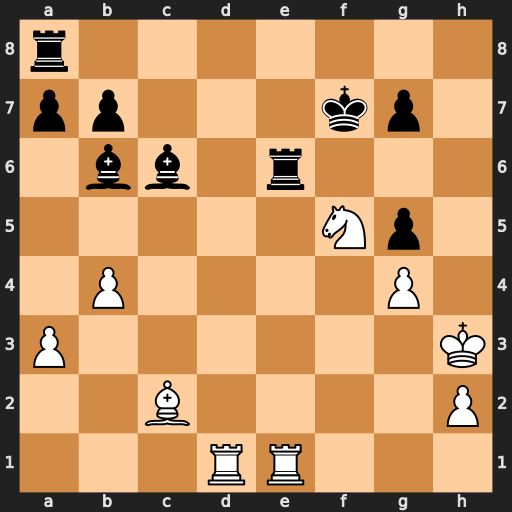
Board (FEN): r7/pp3kp1/1bb1r3/5Np1/1P4P1/P6K/2B4P/3RR3
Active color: w
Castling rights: -
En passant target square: -
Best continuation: Bb3 Rh8+ Kg3